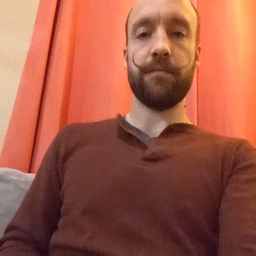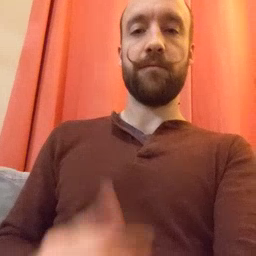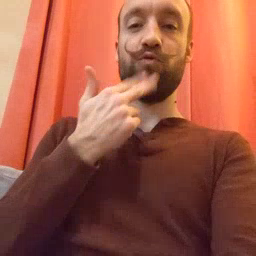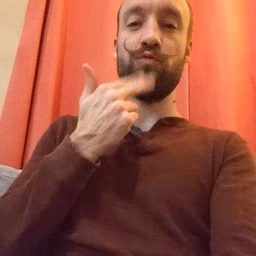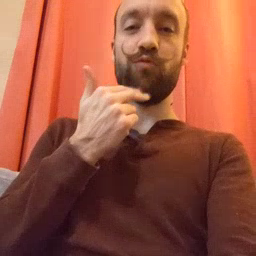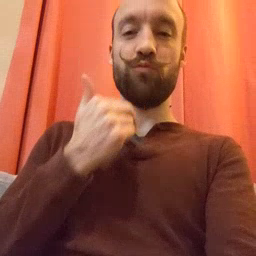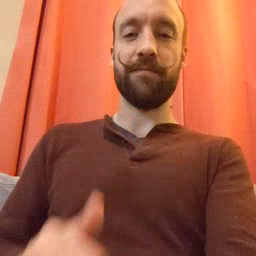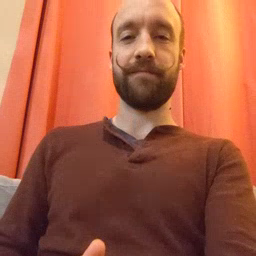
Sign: cute